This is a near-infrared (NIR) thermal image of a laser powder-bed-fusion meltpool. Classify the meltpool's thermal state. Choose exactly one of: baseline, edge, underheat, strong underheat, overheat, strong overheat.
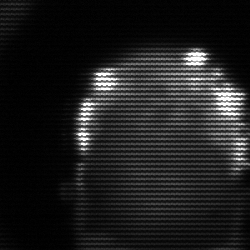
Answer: baseline